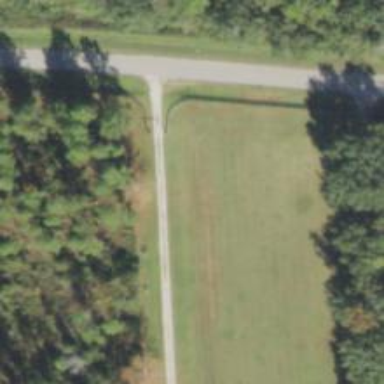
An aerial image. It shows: Driveway leading to service road.